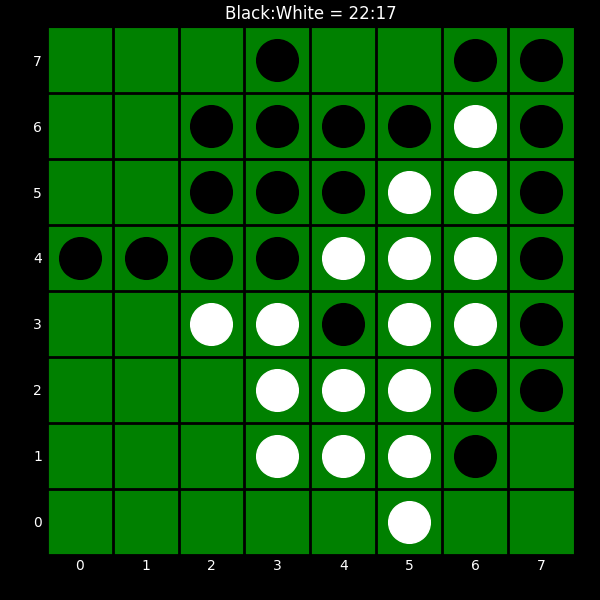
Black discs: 22
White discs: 17